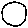
Label: circle